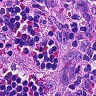
Metastatic tissue present: no